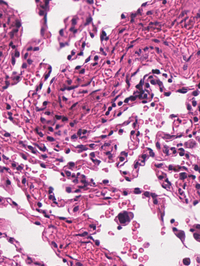
Tumor epithelial tissue: no
Tumor-associated stroma tissue: no
Normal tissue: yes